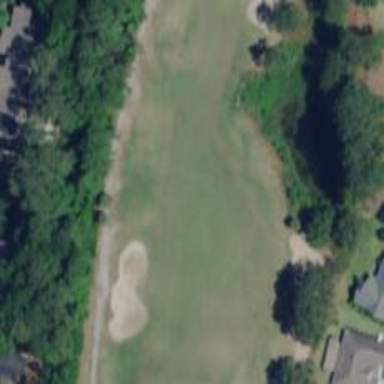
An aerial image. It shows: Golf hole.